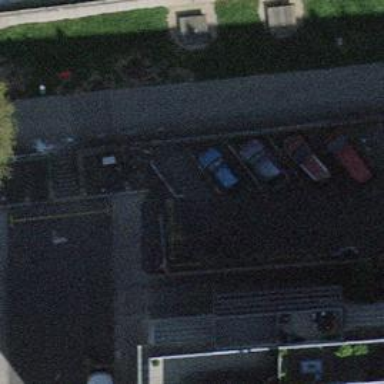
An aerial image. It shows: Bicycle parking area with stands.